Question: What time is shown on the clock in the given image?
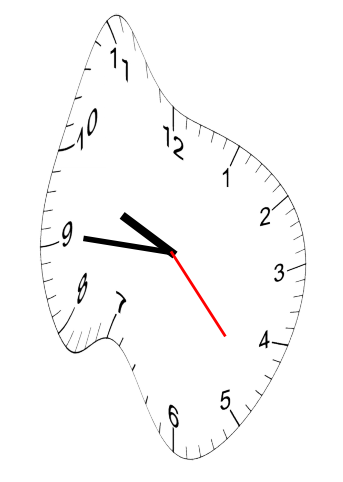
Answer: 09:45:23